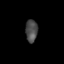
Tissue: skin
Cell type: Epithelial cells
Senescence score: 0.7218
Nuclear area (px): 269
Mean DAPI intensity: 73.16